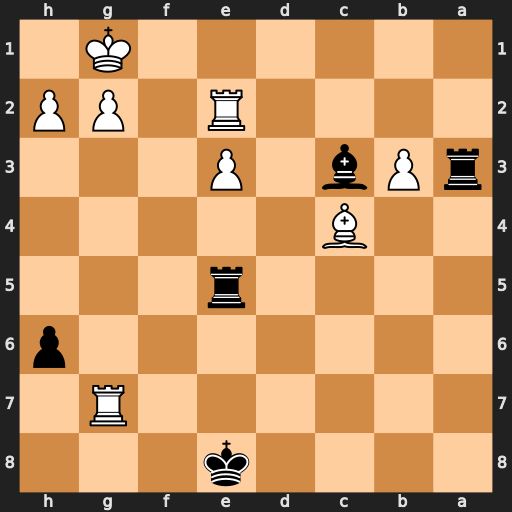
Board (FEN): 4k3/6R1/7p/4r3/2B5/rPb1P3/4R1PP/6K1
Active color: b
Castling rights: -
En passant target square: -
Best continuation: Ra1+ Kf2 Rf5+ Kg3 Bxg7